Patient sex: F
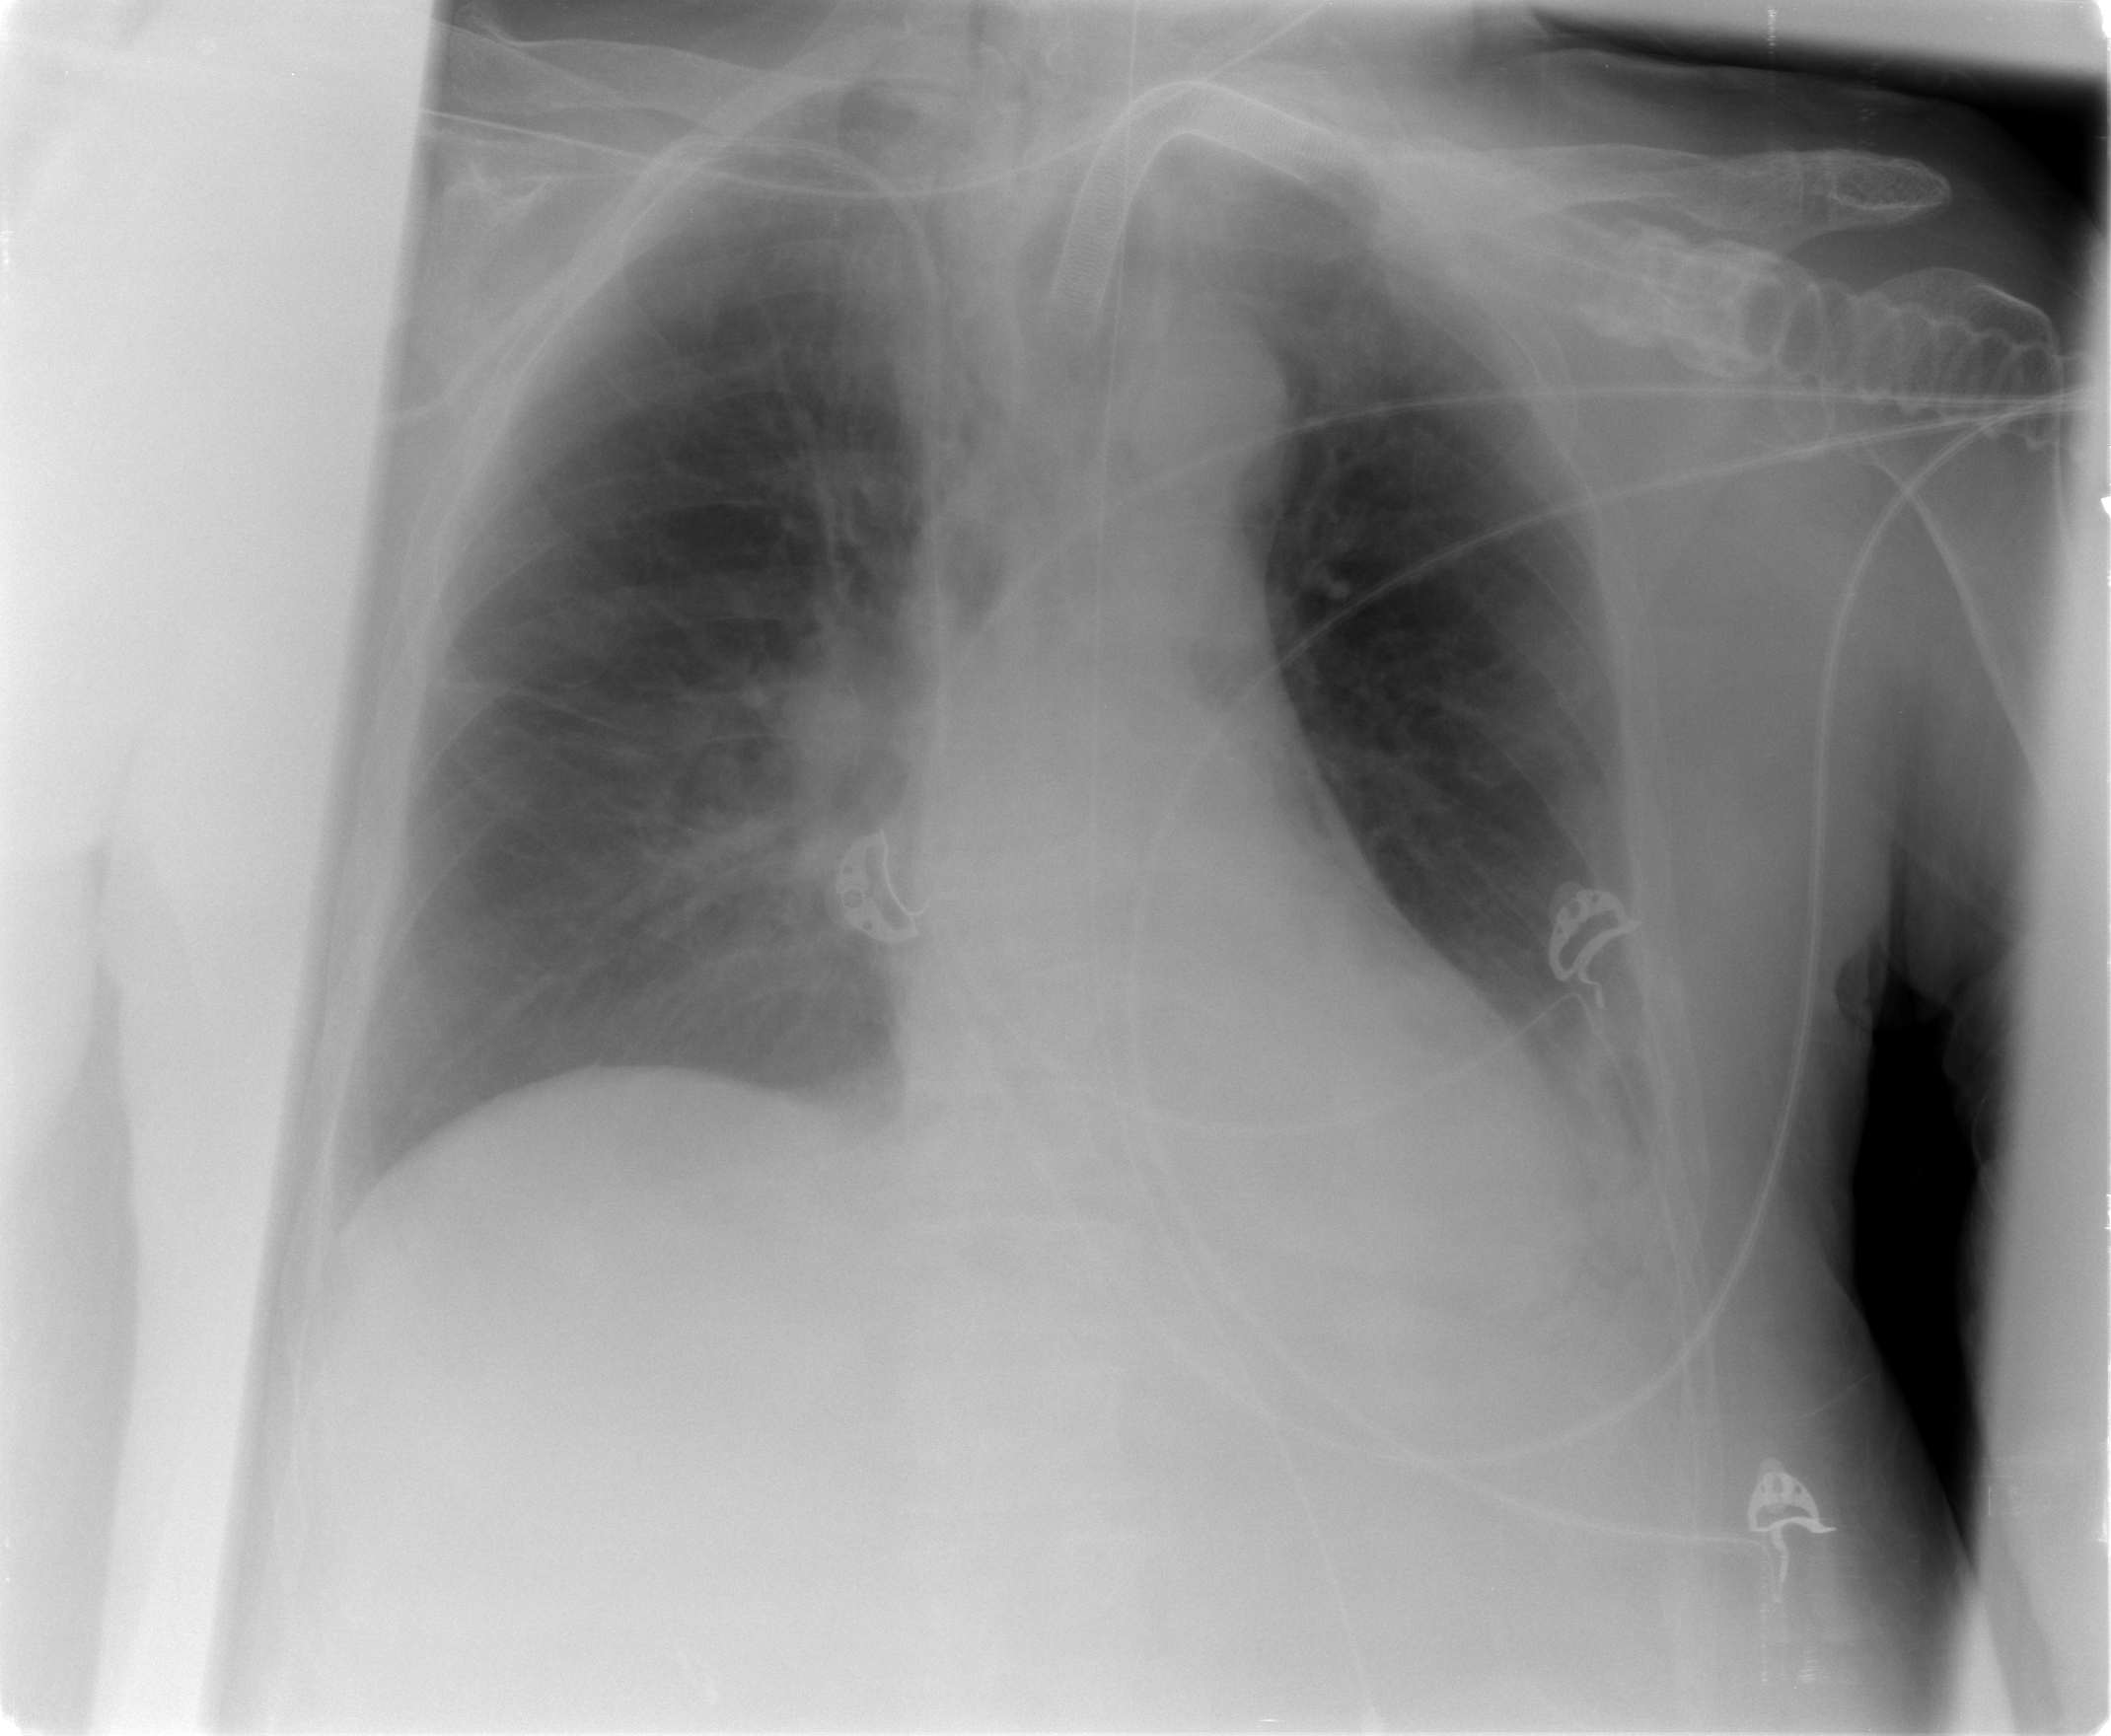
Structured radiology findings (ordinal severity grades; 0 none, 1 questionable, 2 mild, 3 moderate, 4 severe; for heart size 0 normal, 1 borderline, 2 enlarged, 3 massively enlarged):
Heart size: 1
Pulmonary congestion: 0
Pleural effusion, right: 0
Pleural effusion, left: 1
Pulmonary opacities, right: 0
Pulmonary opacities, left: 0
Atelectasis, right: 2
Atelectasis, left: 1